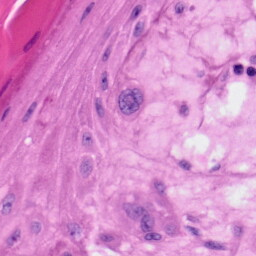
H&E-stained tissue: Skin